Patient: sex M, age 71
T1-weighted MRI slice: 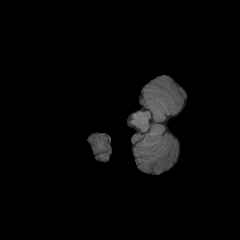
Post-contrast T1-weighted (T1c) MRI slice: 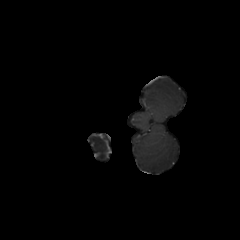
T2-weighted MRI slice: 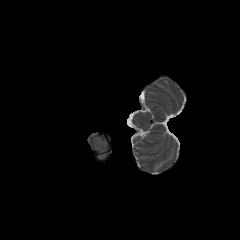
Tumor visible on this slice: no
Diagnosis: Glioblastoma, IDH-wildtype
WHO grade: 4